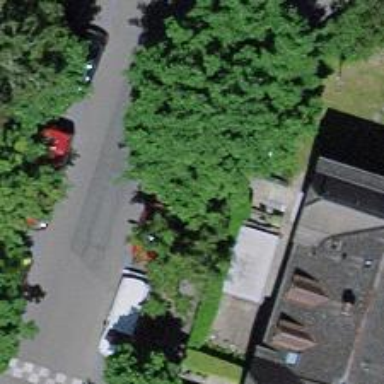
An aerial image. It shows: Tree-lined avenue.